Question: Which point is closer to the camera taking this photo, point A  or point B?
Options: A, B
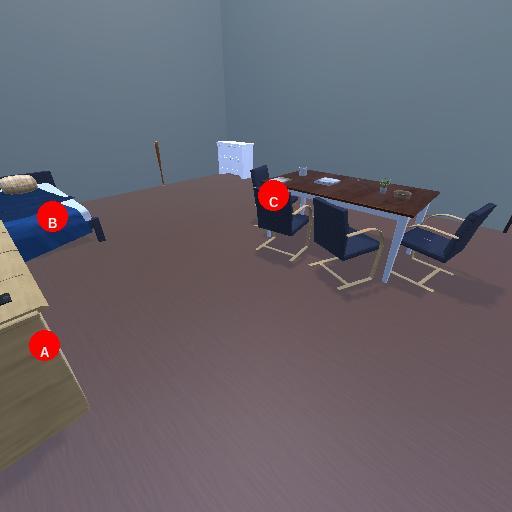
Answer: A